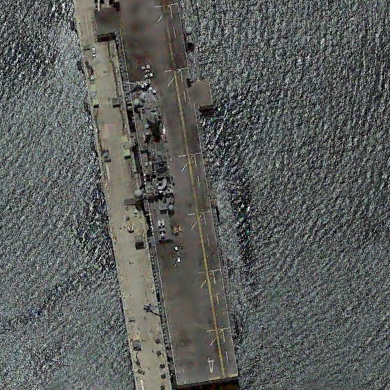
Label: assault